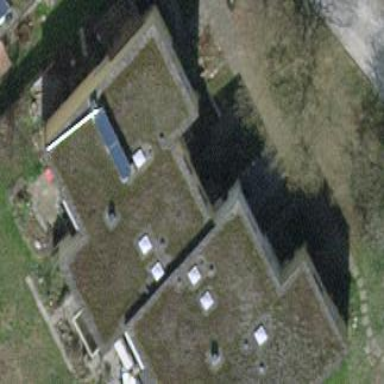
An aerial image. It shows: Terrace building.